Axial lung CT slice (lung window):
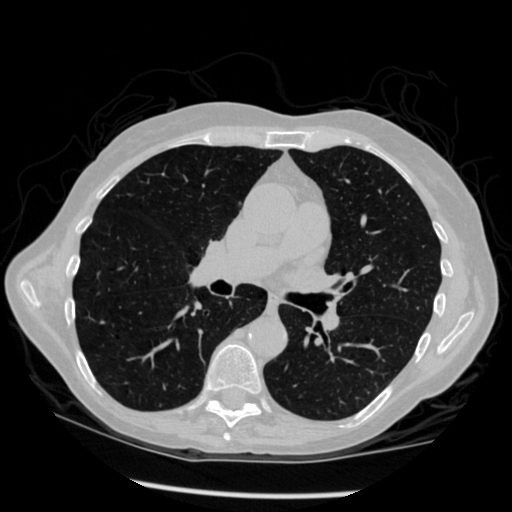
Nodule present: no